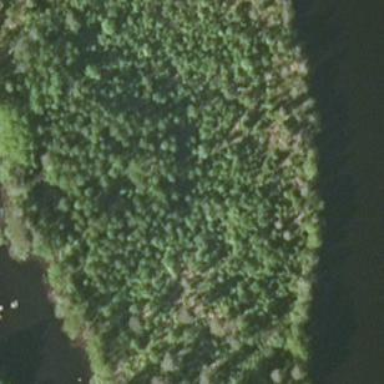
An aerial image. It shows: Islet surrounded by woodland.